Question: Not really sure about what to do here. The first time i used a background image to 'Cover' the background or body. Just to let you know, i have this in my css:
'''
body, html
{
margin: 0px;
padding: 0px;
min-height: 100%;
height: 100%;
min-width: 100%;
width: 100%;
background: url("../images/bk.png") no-repeat center center;
-webkit-background-size: cover;
background-attachment: fixed;
background-repeat: no-repeat;
background-size: cover;
-moz-background-size: cover;
font-family: arial;
border:0;
}
'''
for some reason, when the website is maximized on my 1920x1080 monitor, it is perfect, but still has the white line on top; However, i do believe that is because of my bookmarks bar. But the line on the left is what i need to get rid of. On my second screen, which is smaller, it looks perfect, unless i maximize it. Then that line re-appears. What is this and how do i get rid of it?
Note: You can barley see it, but if you look towards the bottom, and look up, you will see the line. Here is a BETTER VIEW: <URL>
Also, i am pretty sure that it is not a border. I added 'border:0;' in the CSS, with no luck.
Example:

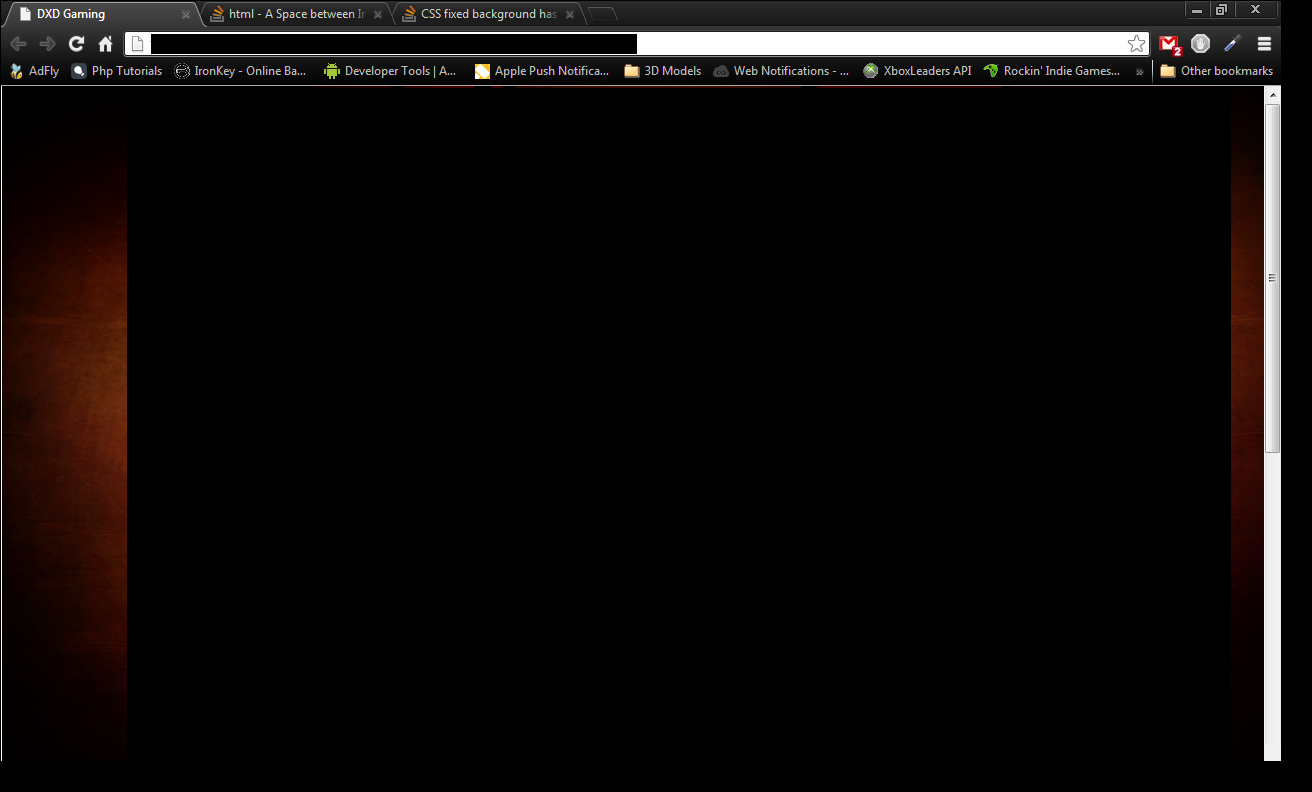
Answer: If the background size is set to 'cover', and the image resolution doesn't perfectly match the aspect ratio of the browser viewport, the background fails to cover the entire element, and leaves the empty area behind. The only possible solution to this if you want to stick with 'cover' is to set the 'background-color' to 'black' or '#000', this will make this unnoticeable.